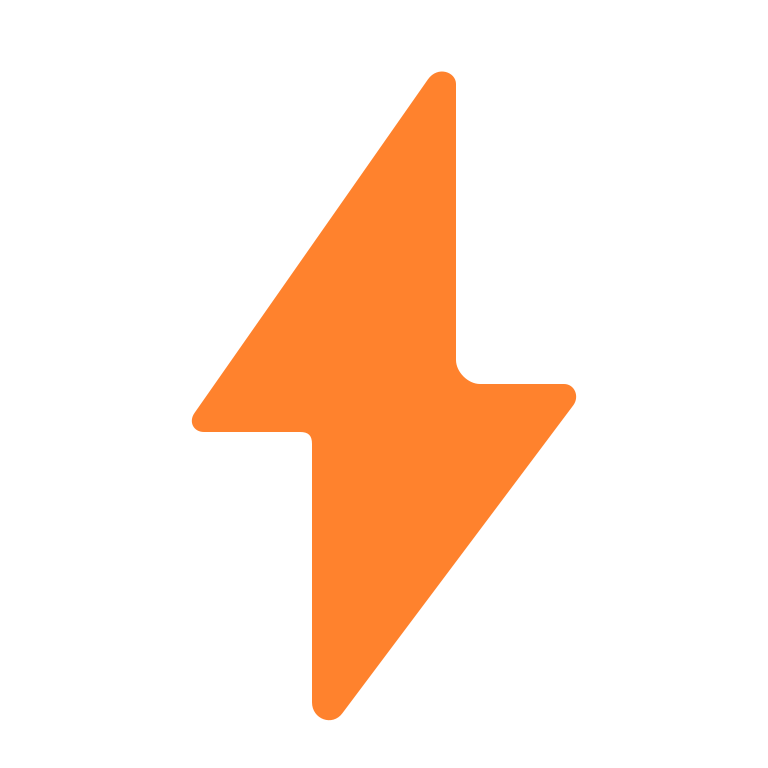
high voltage flat